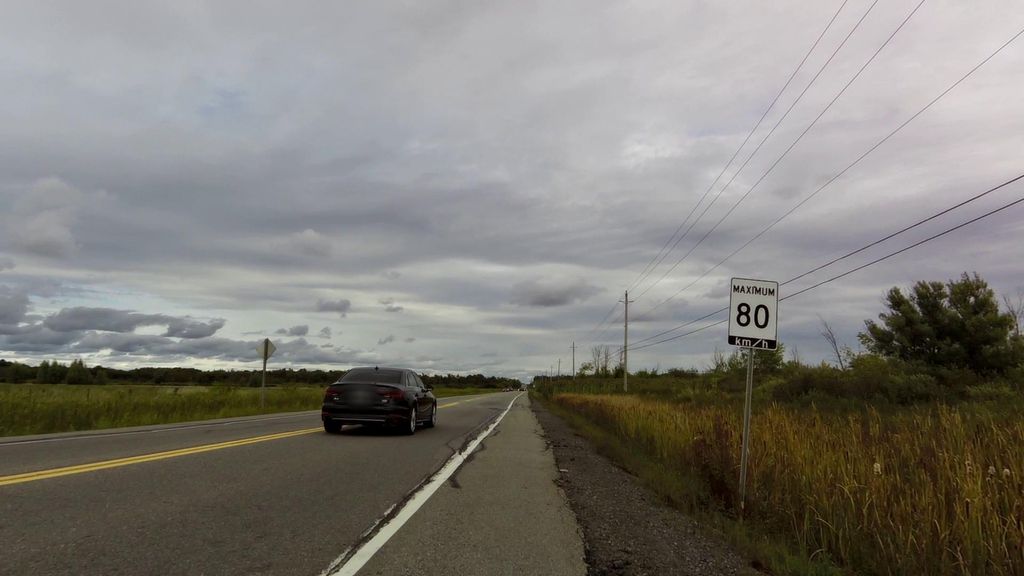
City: ottawa-gatineau